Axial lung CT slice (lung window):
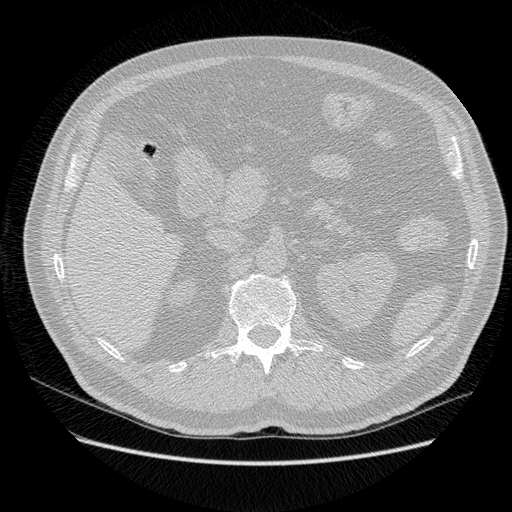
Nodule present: no